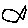
Label: fish